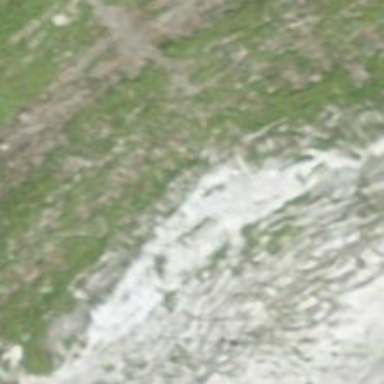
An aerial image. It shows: Cliff in nature.